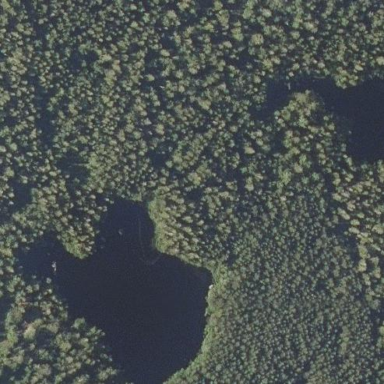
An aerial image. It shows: Serene lake surrounded by nature.